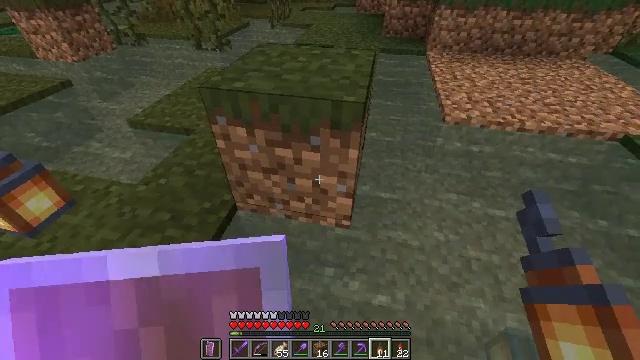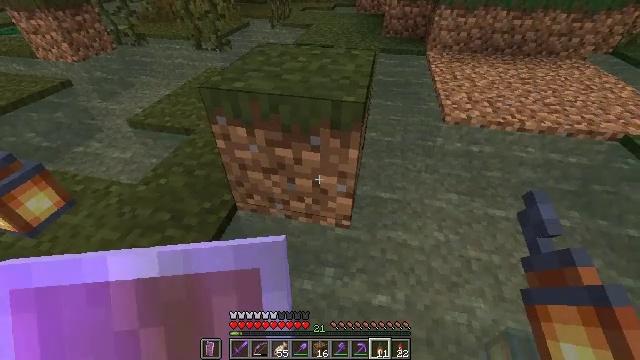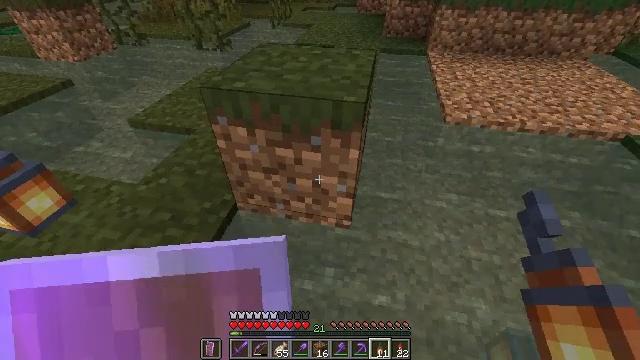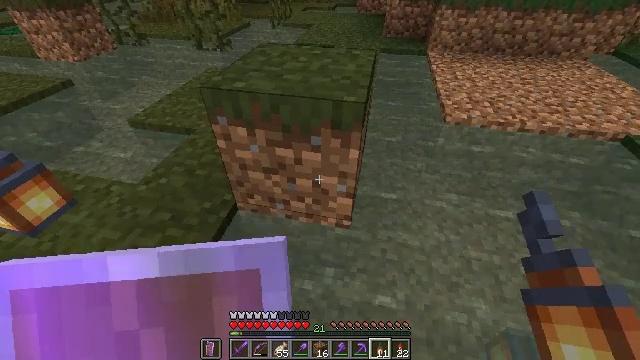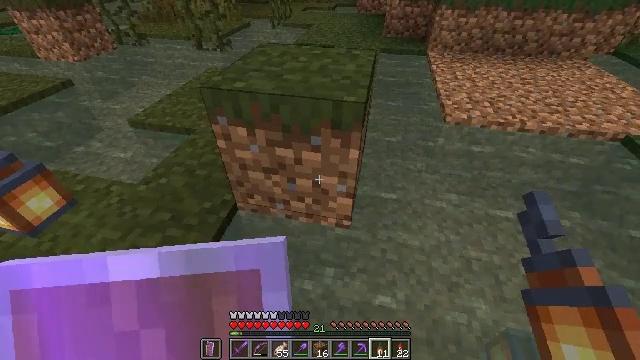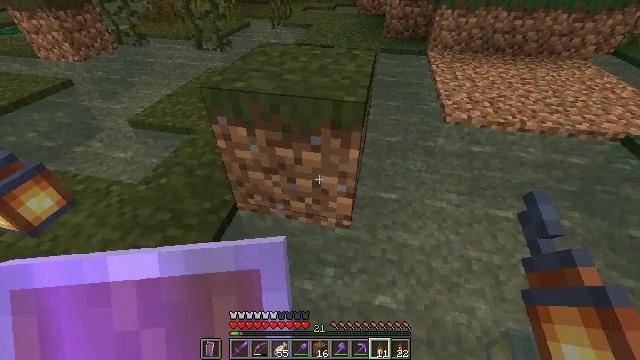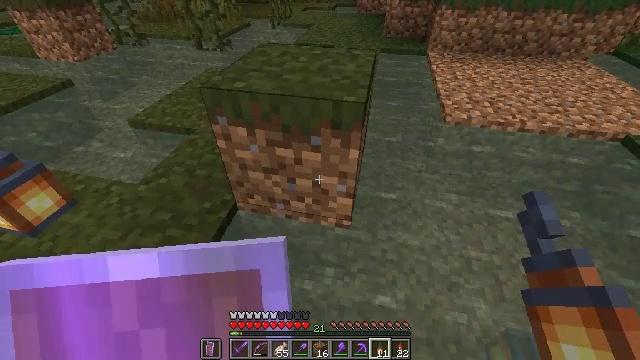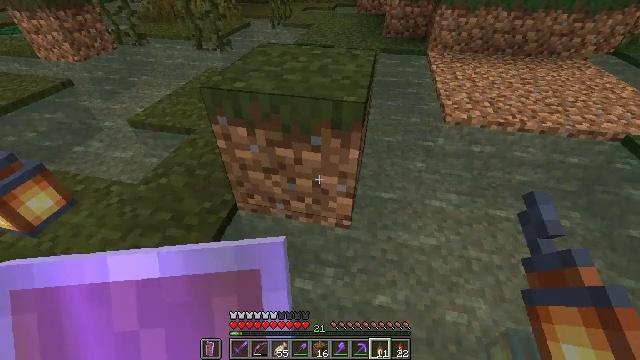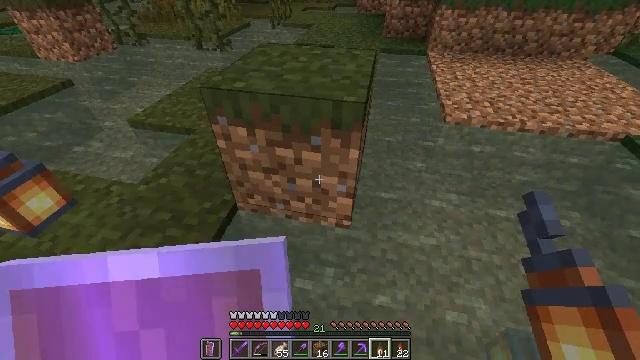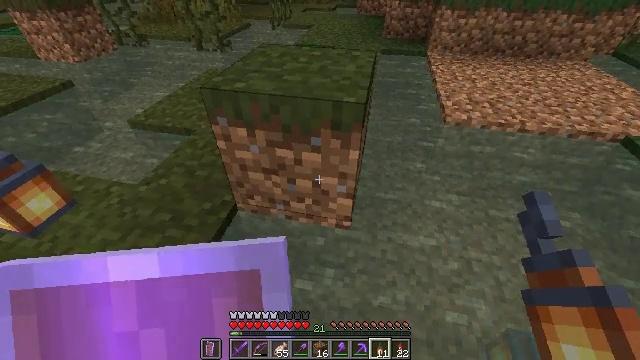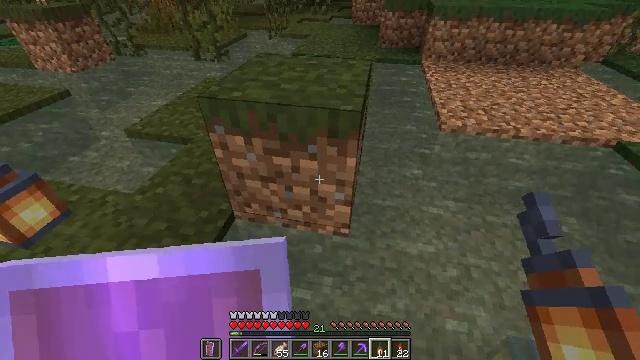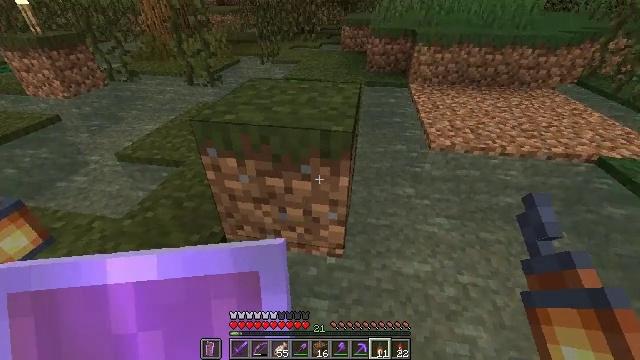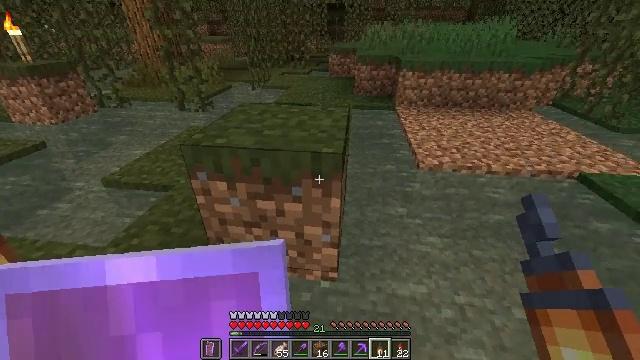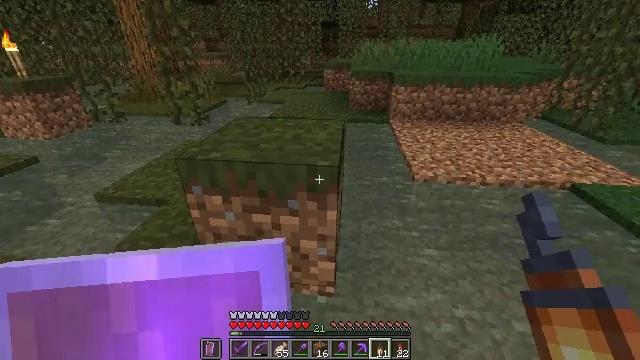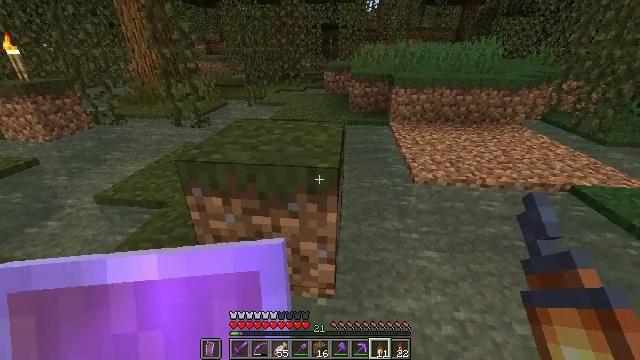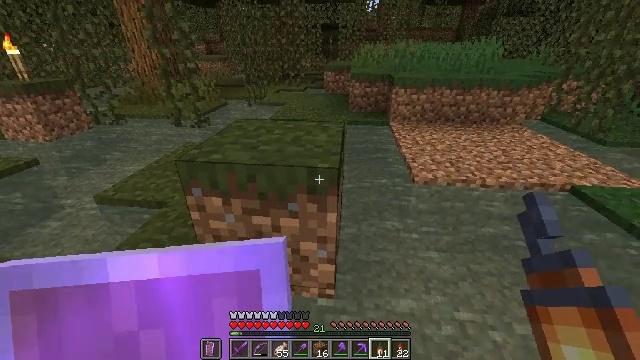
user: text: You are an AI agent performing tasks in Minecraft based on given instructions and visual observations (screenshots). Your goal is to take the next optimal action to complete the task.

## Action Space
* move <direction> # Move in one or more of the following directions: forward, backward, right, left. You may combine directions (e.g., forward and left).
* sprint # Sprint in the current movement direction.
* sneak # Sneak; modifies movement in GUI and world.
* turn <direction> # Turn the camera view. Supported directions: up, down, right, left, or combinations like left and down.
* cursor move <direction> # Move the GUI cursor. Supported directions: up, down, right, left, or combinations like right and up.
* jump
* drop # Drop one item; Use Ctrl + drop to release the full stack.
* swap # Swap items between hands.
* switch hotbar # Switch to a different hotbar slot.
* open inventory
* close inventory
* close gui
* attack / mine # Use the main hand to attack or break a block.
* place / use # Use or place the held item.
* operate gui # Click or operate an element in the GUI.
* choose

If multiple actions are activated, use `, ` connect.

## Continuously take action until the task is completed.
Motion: motion action
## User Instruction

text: Break the grass block.
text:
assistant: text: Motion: no_op
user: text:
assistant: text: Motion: no_op
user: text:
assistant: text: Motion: no_op
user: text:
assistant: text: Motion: no_op
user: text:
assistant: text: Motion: no_op
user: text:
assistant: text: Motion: no_op
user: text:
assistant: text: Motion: no_op
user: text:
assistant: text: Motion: no_op
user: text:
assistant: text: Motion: no_op
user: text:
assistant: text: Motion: turn up
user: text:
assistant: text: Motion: turn right and up
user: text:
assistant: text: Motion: turn right and up
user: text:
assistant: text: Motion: turn right and up
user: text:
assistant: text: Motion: no_op
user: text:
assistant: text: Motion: no_op
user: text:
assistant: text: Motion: sneak
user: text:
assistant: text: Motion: sneak
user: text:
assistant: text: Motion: sneak
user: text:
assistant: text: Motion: sneak
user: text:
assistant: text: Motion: sneak, turn left and up
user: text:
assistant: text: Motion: sneak, turn left and up
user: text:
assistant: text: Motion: sneak, turn up
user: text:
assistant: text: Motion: sneak, turn left and up
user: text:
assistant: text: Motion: sneak, turn left and up
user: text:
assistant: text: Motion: sneak, turn left and up
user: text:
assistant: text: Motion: sneak
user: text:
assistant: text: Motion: sneak
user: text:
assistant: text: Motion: sneak
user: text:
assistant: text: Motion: sneak
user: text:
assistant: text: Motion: sneak